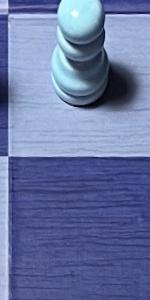
Label: Empty